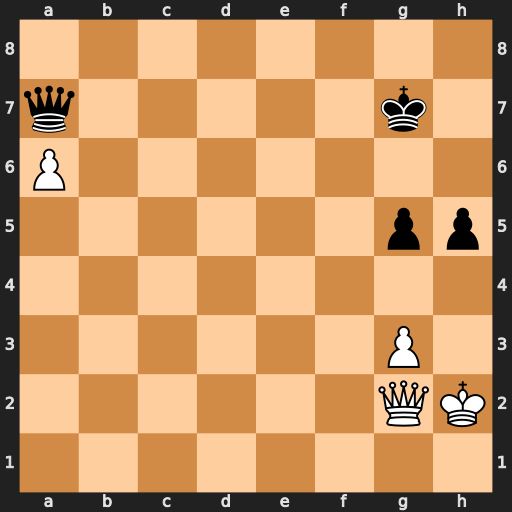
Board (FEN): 8/q5k1/P7/6pp/8/6P1/6QK/8
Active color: w
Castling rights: -
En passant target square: -
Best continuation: Qb7+ Qxb7 axb7